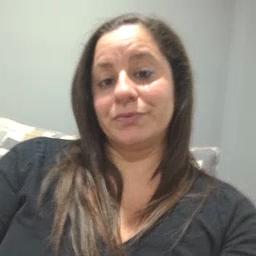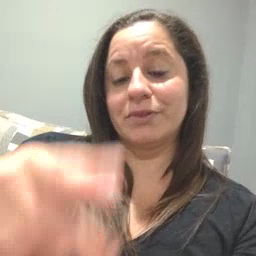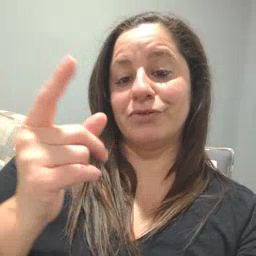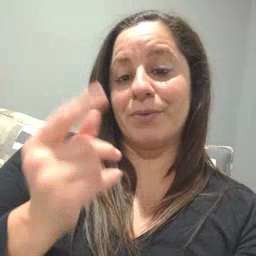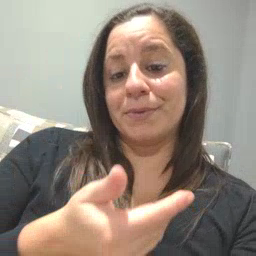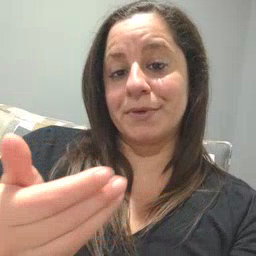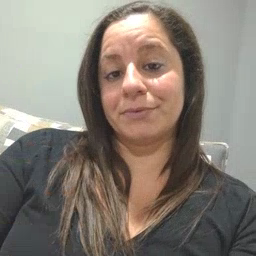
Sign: puppy